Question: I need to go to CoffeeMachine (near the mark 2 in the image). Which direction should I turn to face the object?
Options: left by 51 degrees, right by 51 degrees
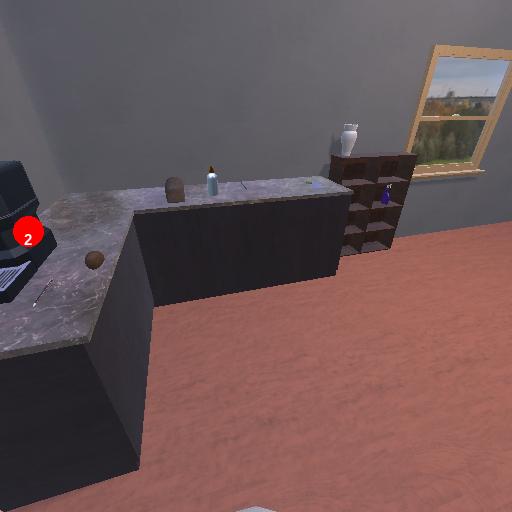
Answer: left by 51 degrees